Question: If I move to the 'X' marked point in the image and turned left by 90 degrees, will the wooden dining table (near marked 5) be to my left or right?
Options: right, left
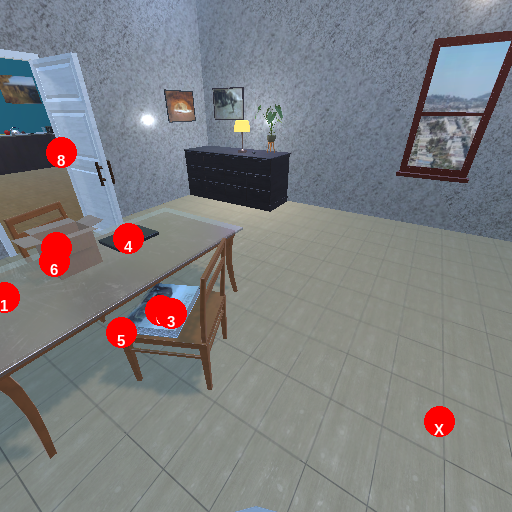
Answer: right